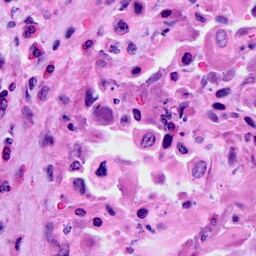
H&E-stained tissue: Cervix